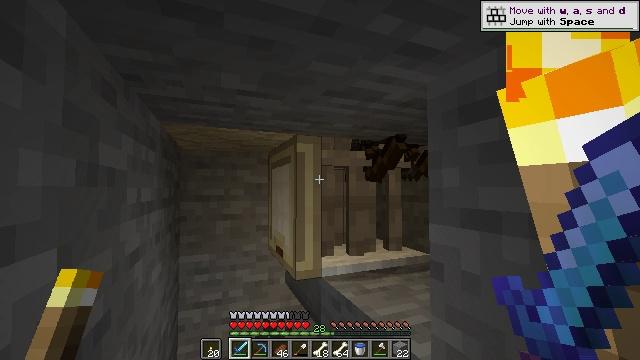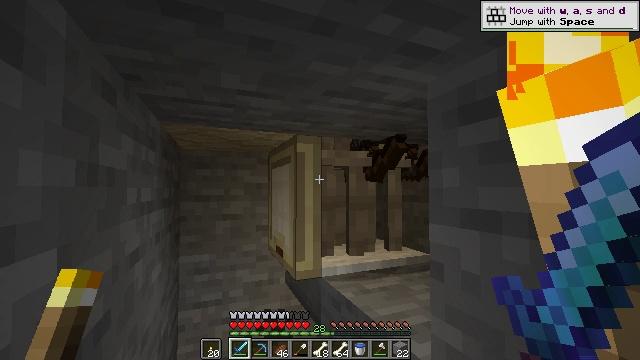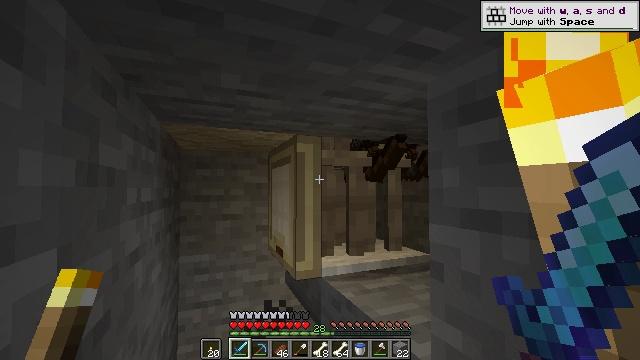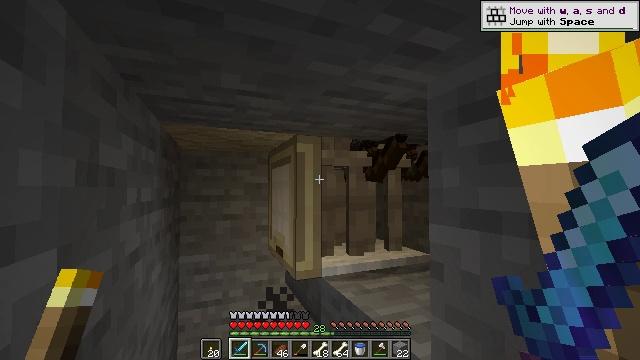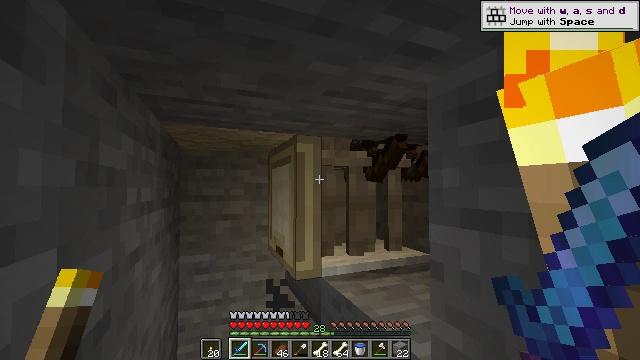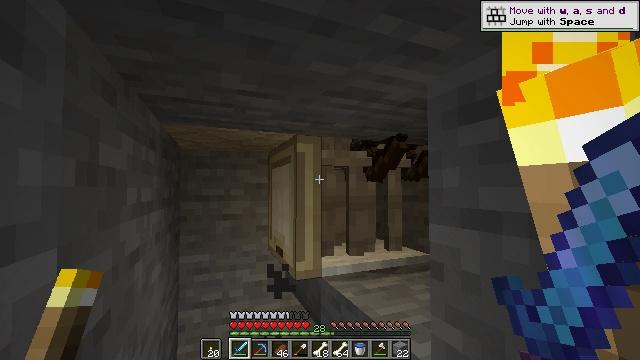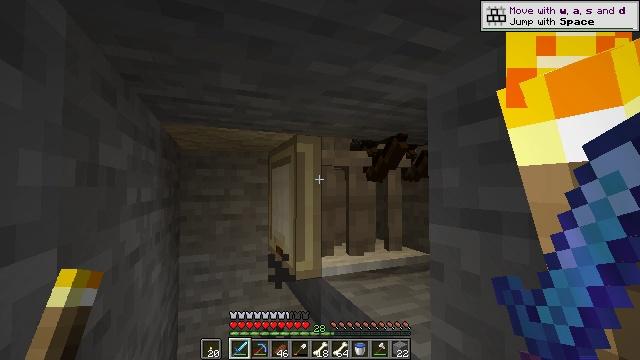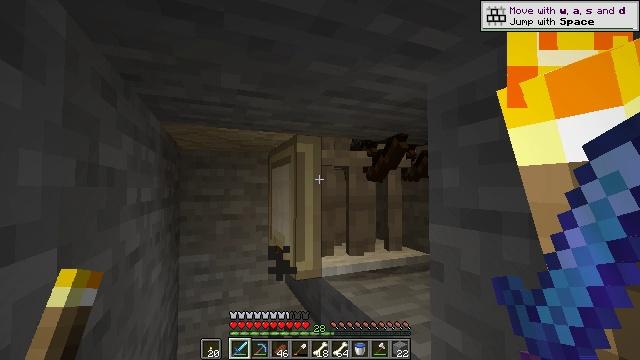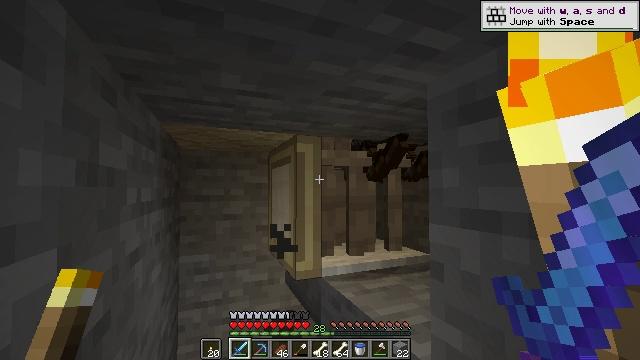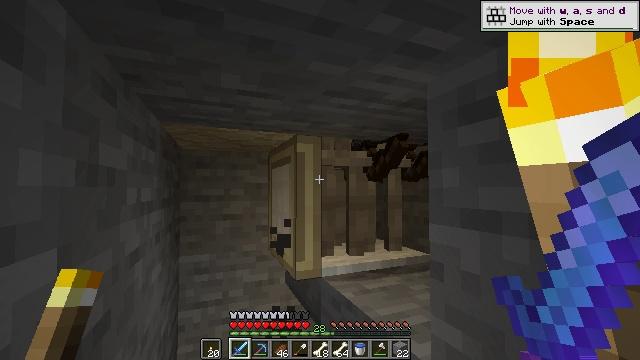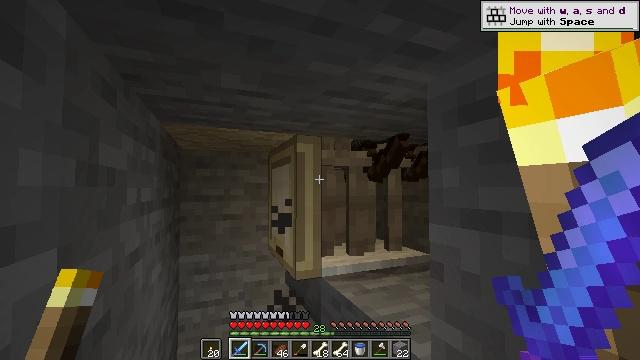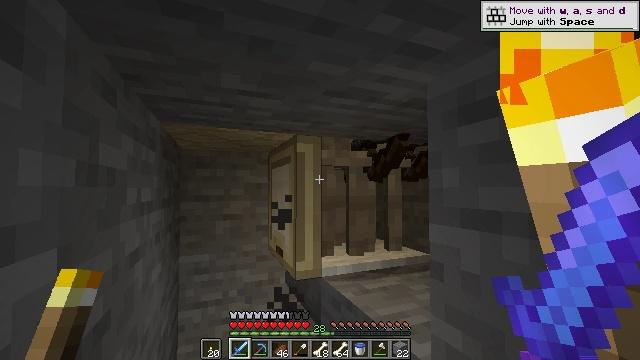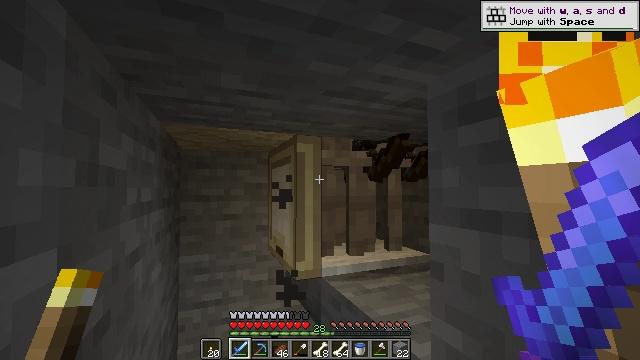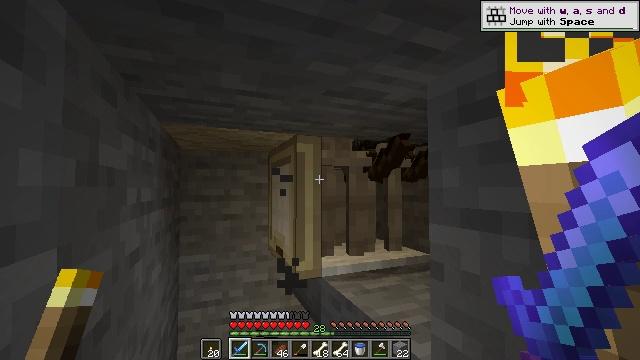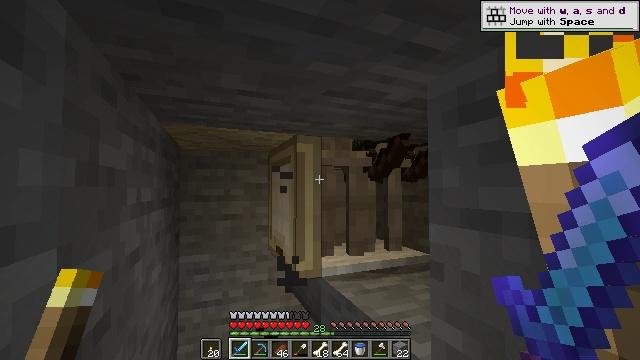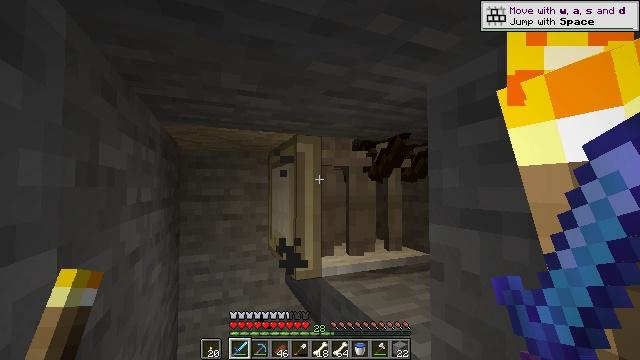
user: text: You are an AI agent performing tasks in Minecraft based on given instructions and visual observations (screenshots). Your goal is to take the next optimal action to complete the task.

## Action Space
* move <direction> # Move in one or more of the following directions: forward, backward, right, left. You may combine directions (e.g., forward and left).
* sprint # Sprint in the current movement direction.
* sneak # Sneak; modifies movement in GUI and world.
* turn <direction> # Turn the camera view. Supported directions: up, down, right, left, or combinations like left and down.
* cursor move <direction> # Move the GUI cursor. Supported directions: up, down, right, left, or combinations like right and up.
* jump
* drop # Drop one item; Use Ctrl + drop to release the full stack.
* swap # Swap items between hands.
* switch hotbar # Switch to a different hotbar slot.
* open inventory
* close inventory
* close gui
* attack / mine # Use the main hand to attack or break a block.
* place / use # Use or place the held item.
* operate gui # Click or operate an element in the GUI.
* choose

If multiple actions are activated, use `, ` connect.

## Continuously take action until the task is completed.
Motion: motion action
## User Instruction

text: Fight a skeleton.
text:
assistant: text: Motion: no_op
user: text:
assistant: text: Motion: no_op
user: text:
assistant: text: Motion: no_op
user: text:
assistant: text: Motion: no_op
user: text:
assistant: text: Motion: no_op
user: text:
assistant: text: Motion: no_op
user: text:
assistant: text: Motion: no_op
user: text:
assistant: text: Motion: no_op
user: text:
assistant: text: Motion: no_op
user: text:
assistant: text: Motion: no_op
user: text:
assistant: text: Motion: no_op
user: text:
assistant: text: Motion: no_op
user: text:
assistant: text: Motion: no_op
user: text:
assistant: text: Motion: no_op
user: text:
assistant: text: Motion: no_op
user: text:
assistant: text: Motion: no_op
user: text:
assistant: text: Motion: no_op
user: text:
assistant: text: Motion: no_op
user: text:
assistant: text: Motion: no_op
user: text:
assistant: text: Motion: no_op
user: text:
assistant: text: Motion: no_op
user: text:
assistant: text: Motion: no_op
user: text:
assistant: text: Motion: no_op
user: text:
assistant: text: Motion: no_op
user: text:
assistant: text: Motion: no_op
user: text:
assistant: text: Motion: no_op
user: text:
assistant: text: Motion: no_op
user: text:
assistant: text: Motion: no_op
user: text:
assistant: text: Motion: no_op
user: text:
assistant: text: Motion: no_op